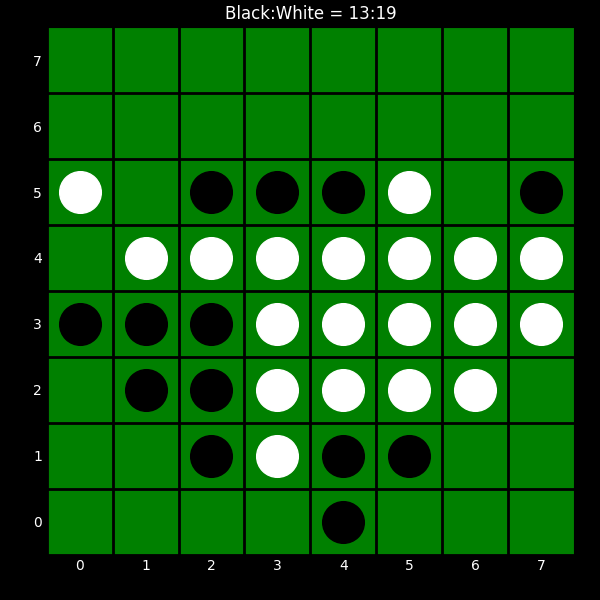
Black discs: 13
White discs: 19